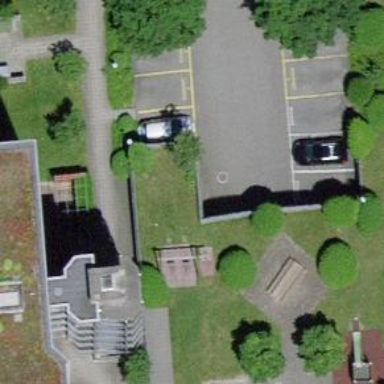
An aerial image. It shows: Parking entrance.